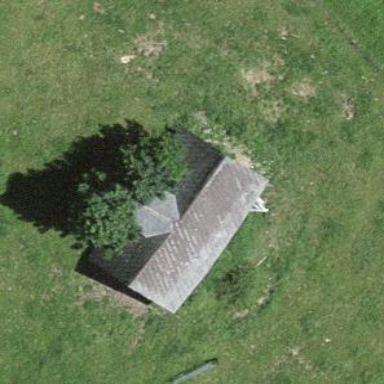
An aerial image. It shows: Barn.